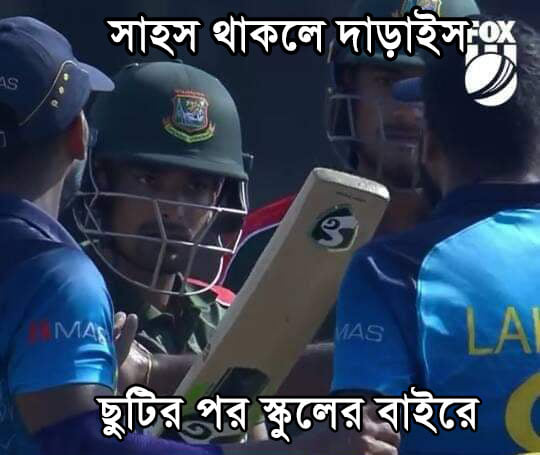
Caption: সাহস থাকলে দাড়াইস ছুটির পর স্কুলের বাইরে
Label: non-hate